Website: lowes
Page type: review-order
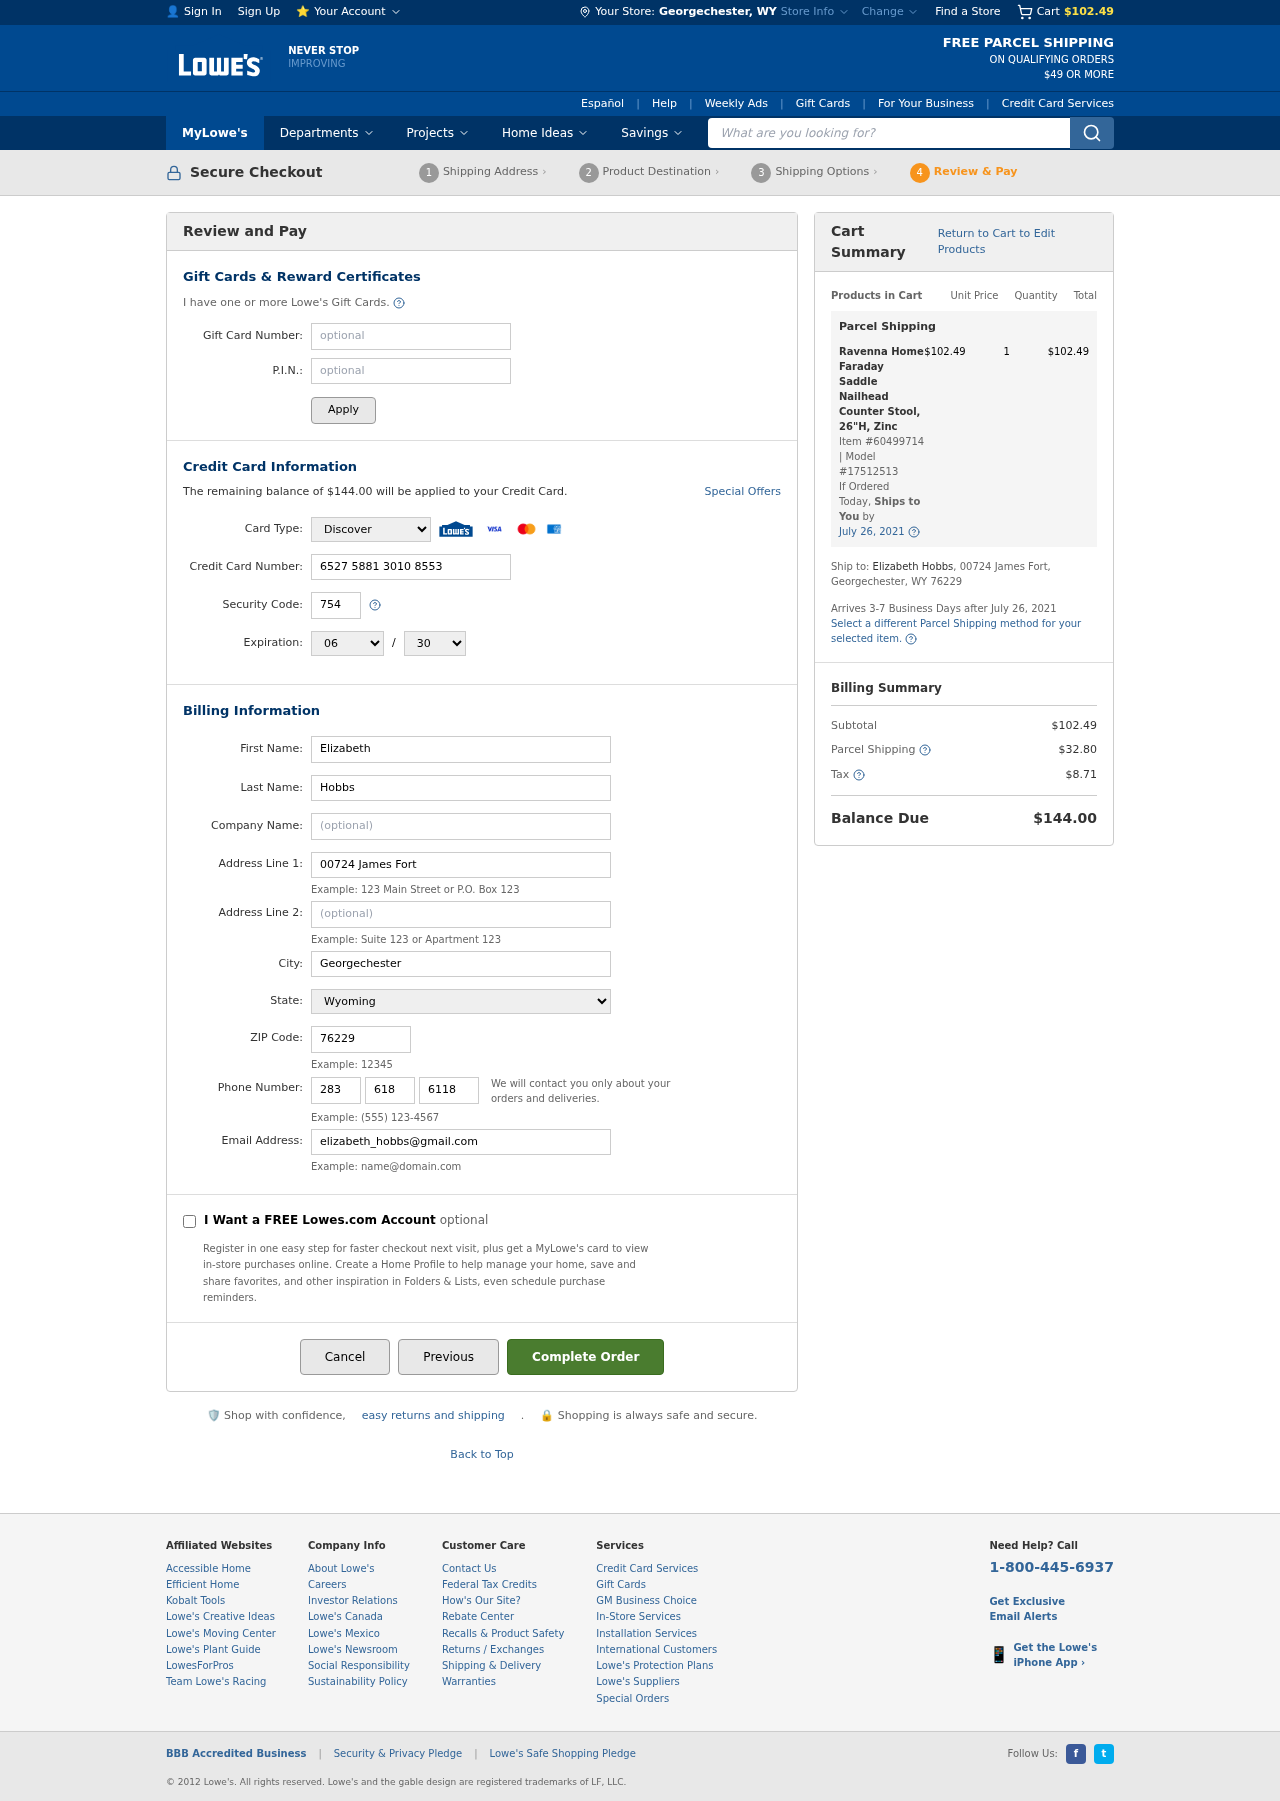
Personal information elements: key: PII_CARD_CVV
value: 754
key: PII_CARD_EXPIRY_MONTH
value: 06
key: PII_CARD_EXPIRY_YEAR
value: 30
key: PII_CARD_NUMBER
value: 6527 5881 3010 8553
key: PII_CARD_TYPE
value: Discover
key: PII_CITY
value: Georgechester
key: PII_CITY_STATE
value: Georgechester, WY
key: PII_EMAIL
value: elizabeth_hobbs@gmail.com
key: PII_FIRSTNAME
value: Elizabeth
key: PII_LASTNAME
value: Hobbs
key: PII_PHONE_AREA
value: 283
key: PII_PHONE_PREFIX
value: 618
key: PII_PHONE_SUFFIX
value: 6118
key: PII_POSTCODE
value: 76229
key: PII_STATE
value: Wyoming
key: PII_STREET
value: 00724 James Fort
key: PII_STREET2
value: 00724 James Fort
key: PII_FULLNAME2
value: Elizabeth Hobbs
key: PII_STATE_ABBR
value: WY
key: PII_POSTCODE_FULL
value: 76229
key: PII_CITY_STATE_ZIP
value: Georgechester, WY 76229
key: PII_POSTCODE_NUMERIC
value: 76229
Product elements: key: PRODUCT1_NAME
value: Ravenna Home Faraday Saddle Nailhead Counter Stool, 26"H, Zinc
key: PRODUCT1_PRICE
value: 102.49
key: PRODUCT1_QUANTITY
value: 1
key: PRODUCT1_ITEM_NUMBER
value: Item #60499714
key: PRODUCT1_MODEL_NUMBER
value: Model #17512513
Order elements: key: ORDER_SUBTOTAL
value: $102.49
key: ORDER_BALANCE_DUE
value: $144.00
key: ORDER_SHIPPING_DATE
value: July 26, 2021
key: ORDER_ITEM_TOTAL
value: $102.49
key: ORDER_SHIPPING_DATE2
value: July 26, 2021
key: ORDER_SHIPPING_COST
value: $32.80
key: ORDER_TAX
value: $8.71
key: ORDER_TOTAL
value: $144.00
Search elements: key: HEADER_SEARCH
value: What are you looking for?